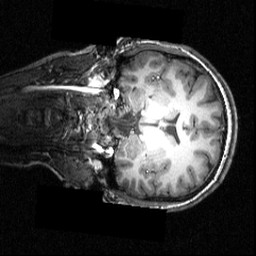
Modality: T1w
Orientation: coronal
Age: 20
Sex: female
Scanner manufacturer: siemens
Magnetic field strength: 3.951 T
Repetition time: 1.5 s
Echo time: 0.00335 s